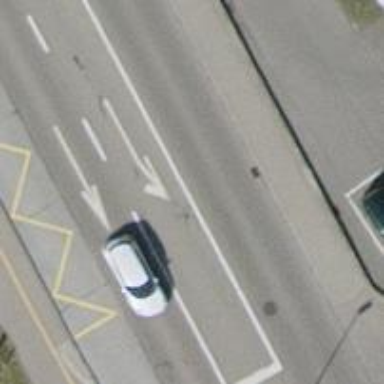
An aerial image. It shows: Bus stop with designated stop position for public transport.